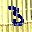
Label: 3